Field crop: maize
Growth stage: 2
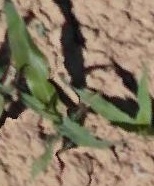
Species: maize